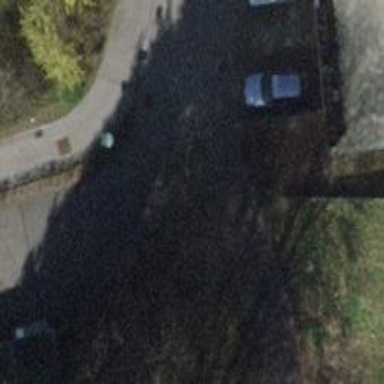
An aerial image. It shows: Bollard barrier.